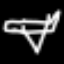
Label: airplane